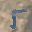
Label: 5